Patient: sex M, age 74
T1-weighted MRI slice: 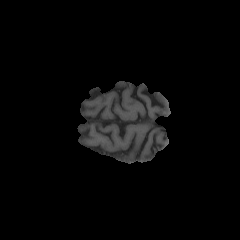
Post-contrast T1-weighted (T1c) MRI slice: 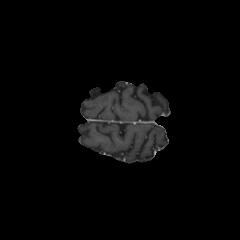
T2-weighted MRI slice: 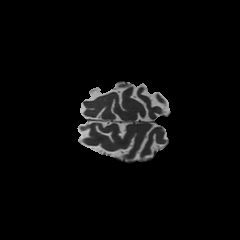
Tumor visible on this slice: no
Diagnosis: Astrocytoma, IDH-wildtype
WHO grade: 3